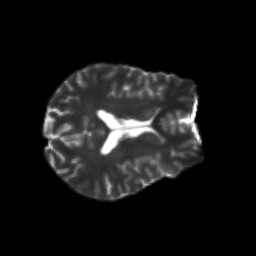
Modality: T2w
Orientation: axial
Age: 23
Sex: male
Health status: healthy
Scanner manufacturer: philips
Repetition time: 7.386 s
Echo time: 0.08599 s